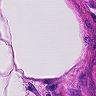
Metastatic tissue present: no